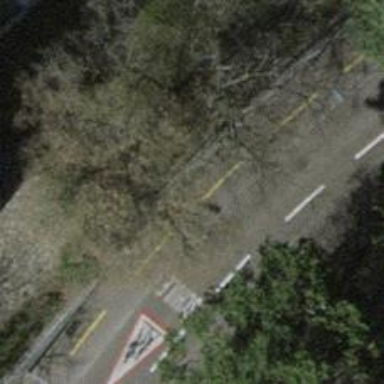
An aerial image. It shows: Asphalt path with cycleway and footway all surfaced with asphalt.